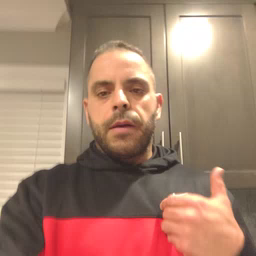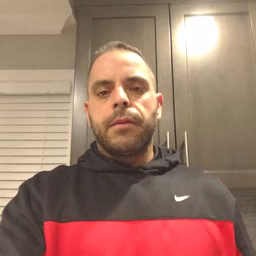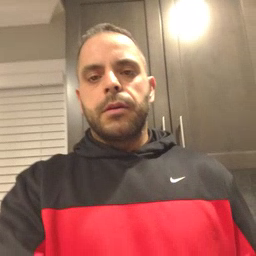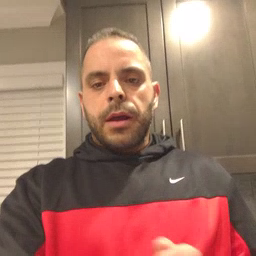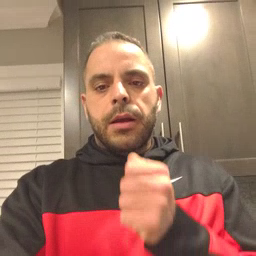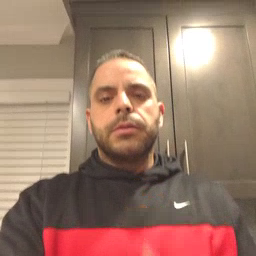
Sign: hide